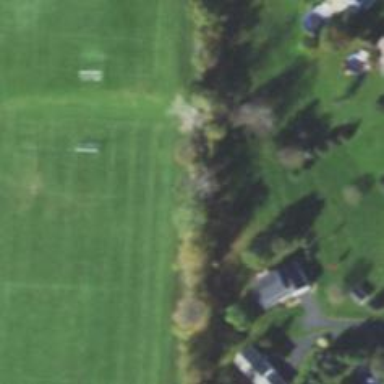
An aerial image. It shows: Soccer pitch for leisureland activities.